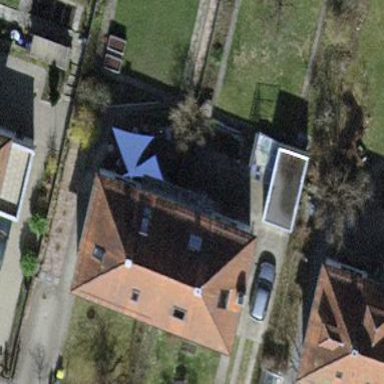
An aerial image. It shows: Building with tile roof.